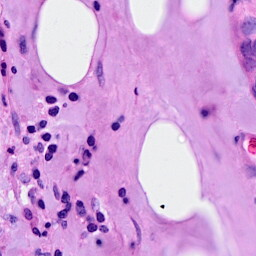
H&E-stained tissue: Breast